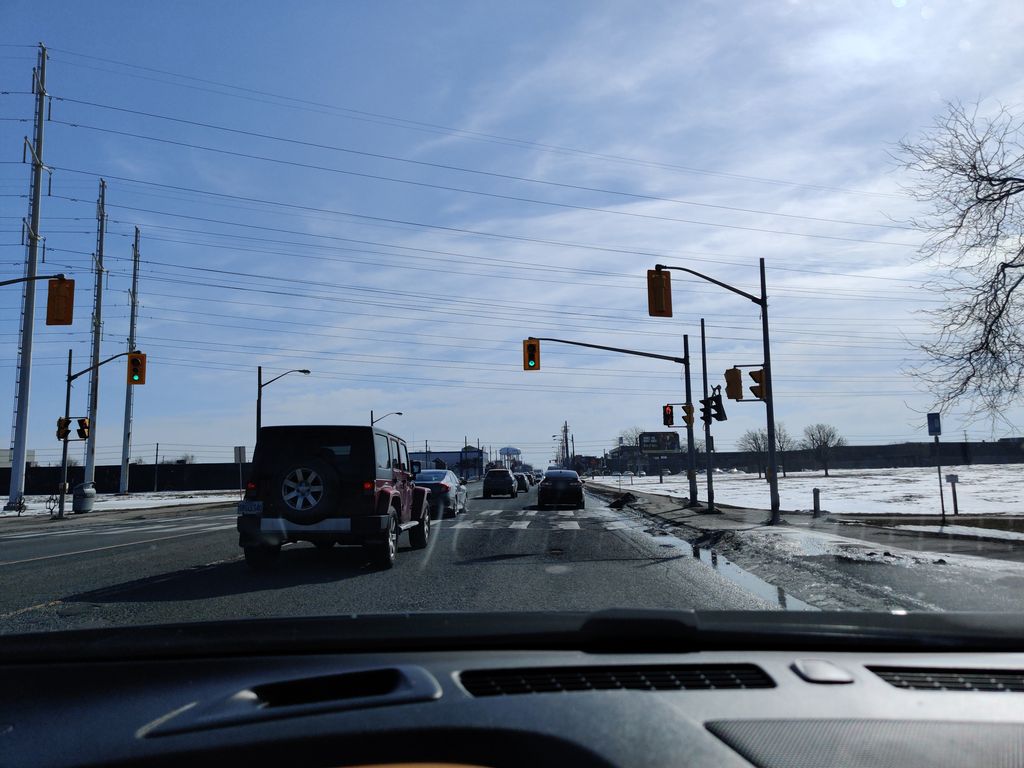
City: toronto